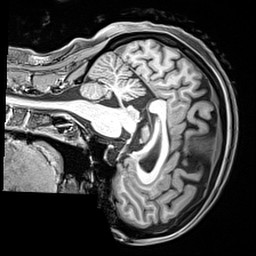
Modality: T1w
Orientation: sagittal
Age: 37
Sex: female
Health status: healthy
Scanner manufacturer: siemens
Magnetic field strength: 3 T
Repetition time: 2.4 s
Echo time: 0.00217 s